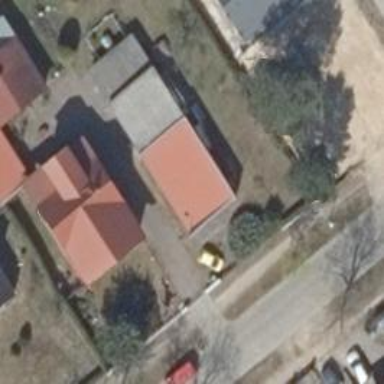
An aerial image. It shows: Commercial building with flat roof.